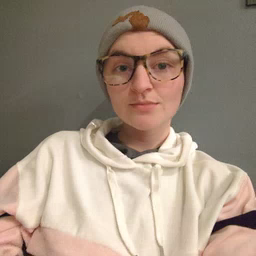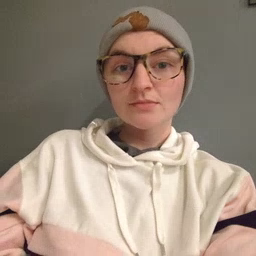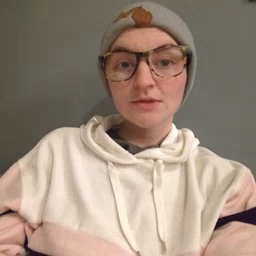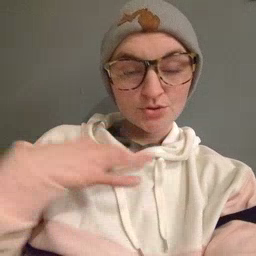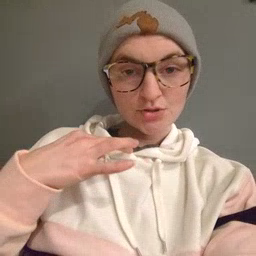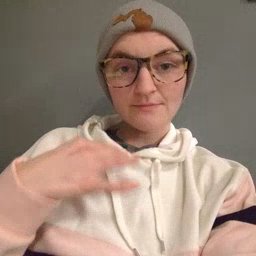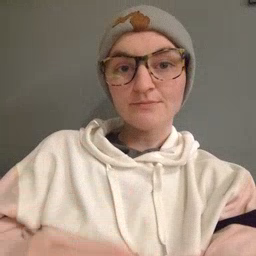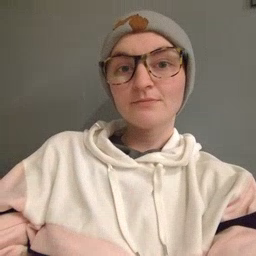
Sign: shirt